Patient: sex F, age 75
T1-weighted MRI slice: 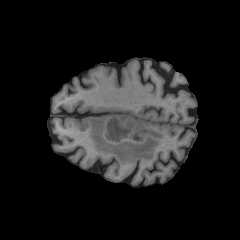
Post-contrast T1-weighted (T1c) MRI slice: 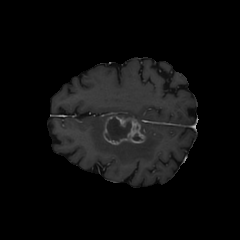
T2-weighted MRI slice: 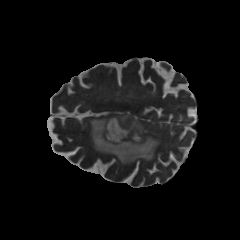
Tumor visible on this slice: yes
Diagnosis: Glioblastoma, IDH-wildtype
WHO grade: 4